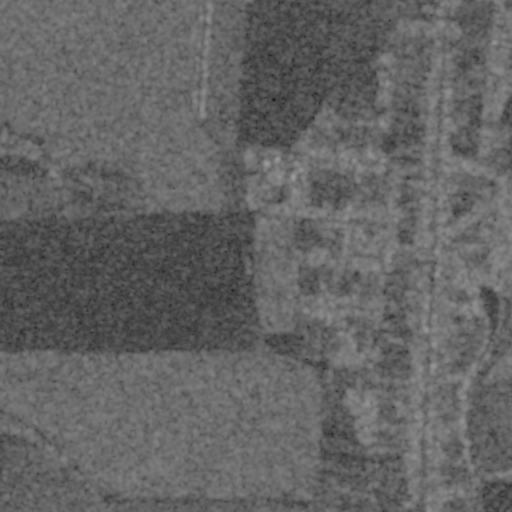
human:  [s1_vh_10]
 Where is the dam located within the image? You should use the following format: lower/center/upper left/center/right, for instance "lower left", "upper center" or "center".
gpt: The dam is located in the center right of the image.
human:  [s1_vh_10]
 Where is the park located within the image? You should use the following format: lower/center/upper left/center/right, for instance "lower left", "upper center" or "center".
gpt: The park is located in the center right of the image.
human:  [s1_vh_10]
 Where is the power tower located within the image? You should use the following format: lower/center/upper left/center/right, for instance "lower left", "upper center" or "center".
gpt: The power tower is located in the upper center of the image.
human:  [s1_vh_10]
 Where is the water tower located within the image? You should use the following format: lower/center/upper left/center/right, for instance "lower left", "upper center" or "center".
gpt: The water tower is located in the center of the image.
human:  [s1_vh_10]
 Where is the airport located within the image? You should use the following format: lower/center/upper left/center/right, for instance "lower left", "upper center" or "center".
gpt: There is no airport in the image.

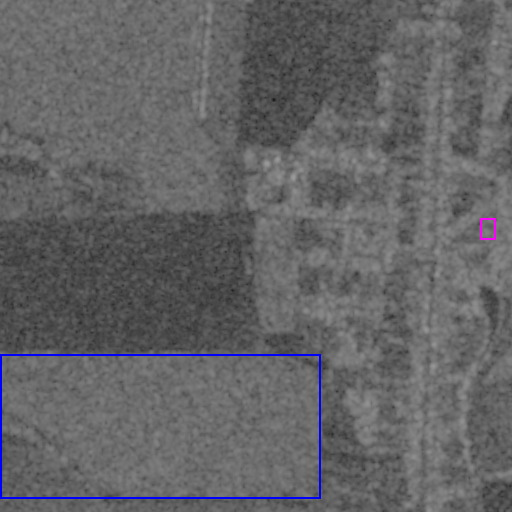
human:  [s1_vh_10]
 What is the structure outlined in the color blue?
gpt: The structure outlined in blue is a crop field.
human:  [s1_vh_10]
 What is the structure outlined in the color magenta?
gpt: The structure outlined in magenta is a park.
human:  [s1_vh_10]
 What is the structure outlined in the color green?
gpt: There is no green outline.